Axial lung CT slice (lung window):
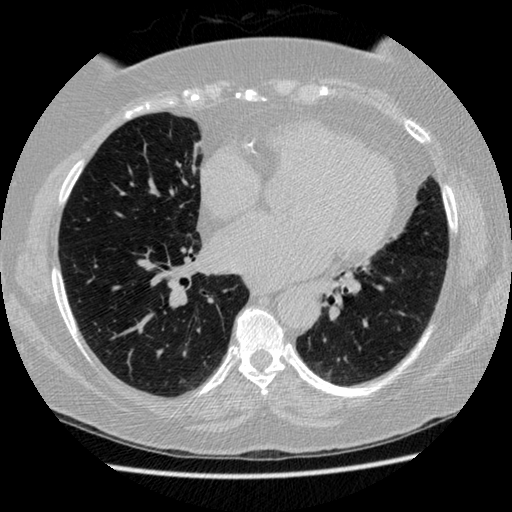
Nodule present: no